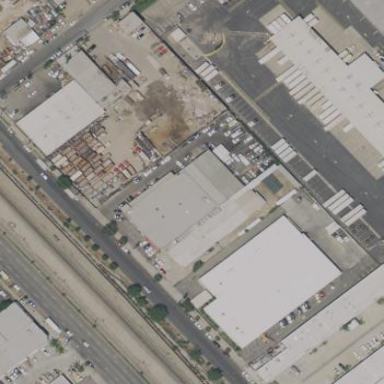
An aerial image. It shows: Commercial building.